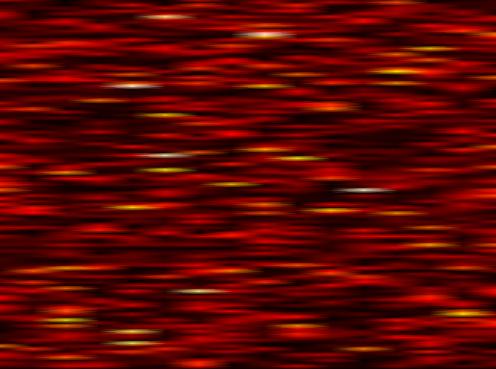
Label: OFDM